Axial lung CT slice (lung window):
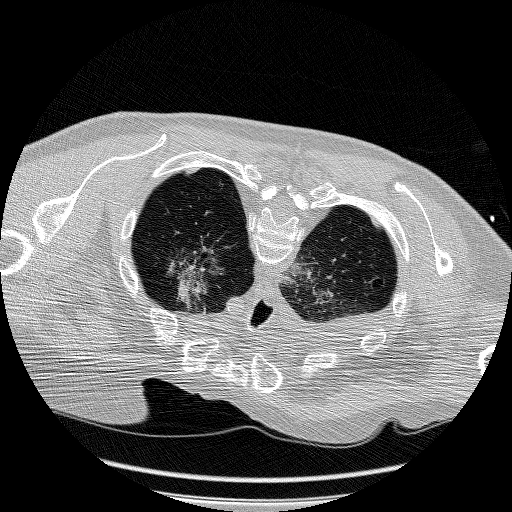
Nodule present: no